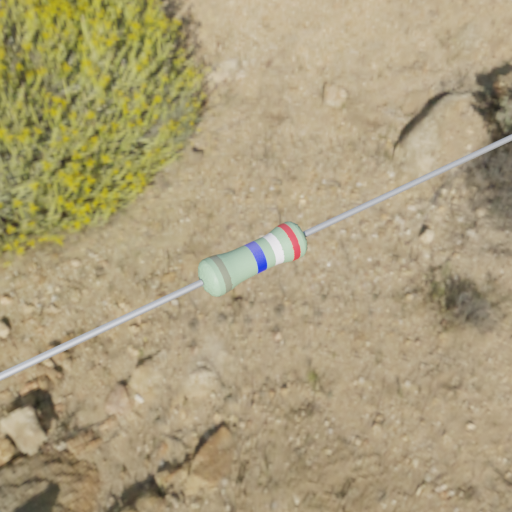
Resistor colour bands (in order): gray, blue, white, red